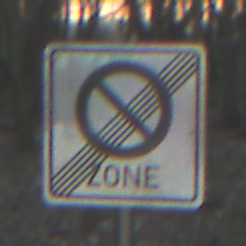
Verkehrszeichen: EndeEingeschraenktesHalteverbotZone
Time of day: SunriseSunset
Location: Outdoor (Nature)
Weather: Clear
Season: Winter
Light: Natural